Question: I am trying to iterate through the follow json file
[]
In order to access the rank of each item in api.standings[0] so I can create a new table cell with the rank key.
This is my my current code:
'''
data.api.standings[0].forEach(elements => {
var tr = document.createElement('tr');
tr.innerHTML = '<td>' + data.api.standings[0].rank + '</td>';
table.appendChild(tr);
});
'''
However I am getting undefined in the cell.
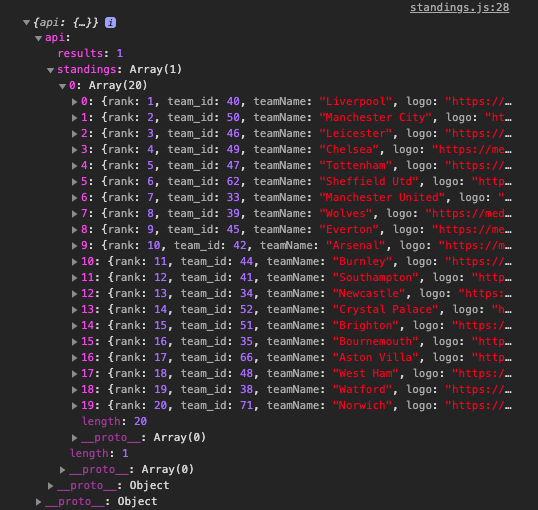
Answer: Assuming your data is correct, you are iterating through the array 'standings[0]'. In which case, you need to adjust how you reference the objects in the 'innerHTML' assignment statement.
'''
data.api.standings[0].forEach(elements => {
var tr = document.createElement('tr');
tr.innerHTML = '<td>' + elements.rank + '</td>';
table.appendChild(tr);
});
'''